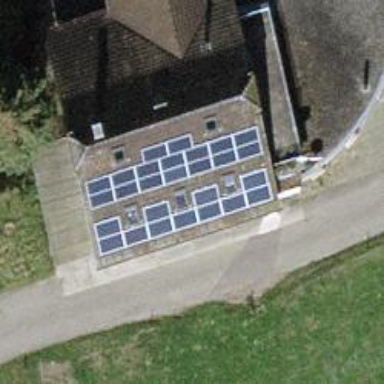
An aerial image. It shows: Solar power generator utilizing photovoltaic technology with solar photovoltaic panels.